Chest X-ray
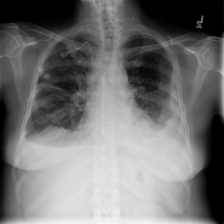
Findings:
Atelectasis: negative
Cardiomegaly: negative
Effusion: positive
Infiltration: negative
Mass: negative
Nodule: negative
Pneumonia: negative
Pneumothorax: negative
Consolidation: negative
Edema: negative
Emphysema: negative
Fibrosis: negative
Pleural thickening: negative
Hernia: negative